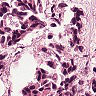
Metastatic tissue present: yes